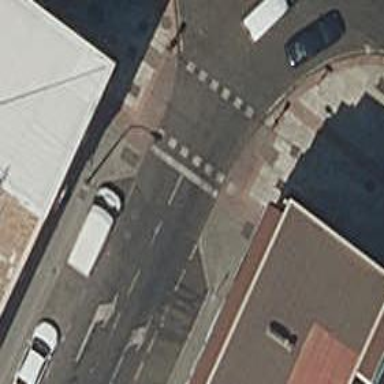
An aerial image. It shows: Road with traffic signals.